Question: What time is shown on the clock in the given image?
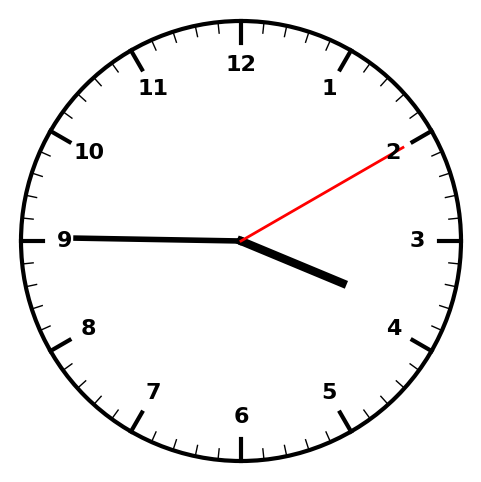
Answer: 03:45:10